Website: home-depot
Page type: payment
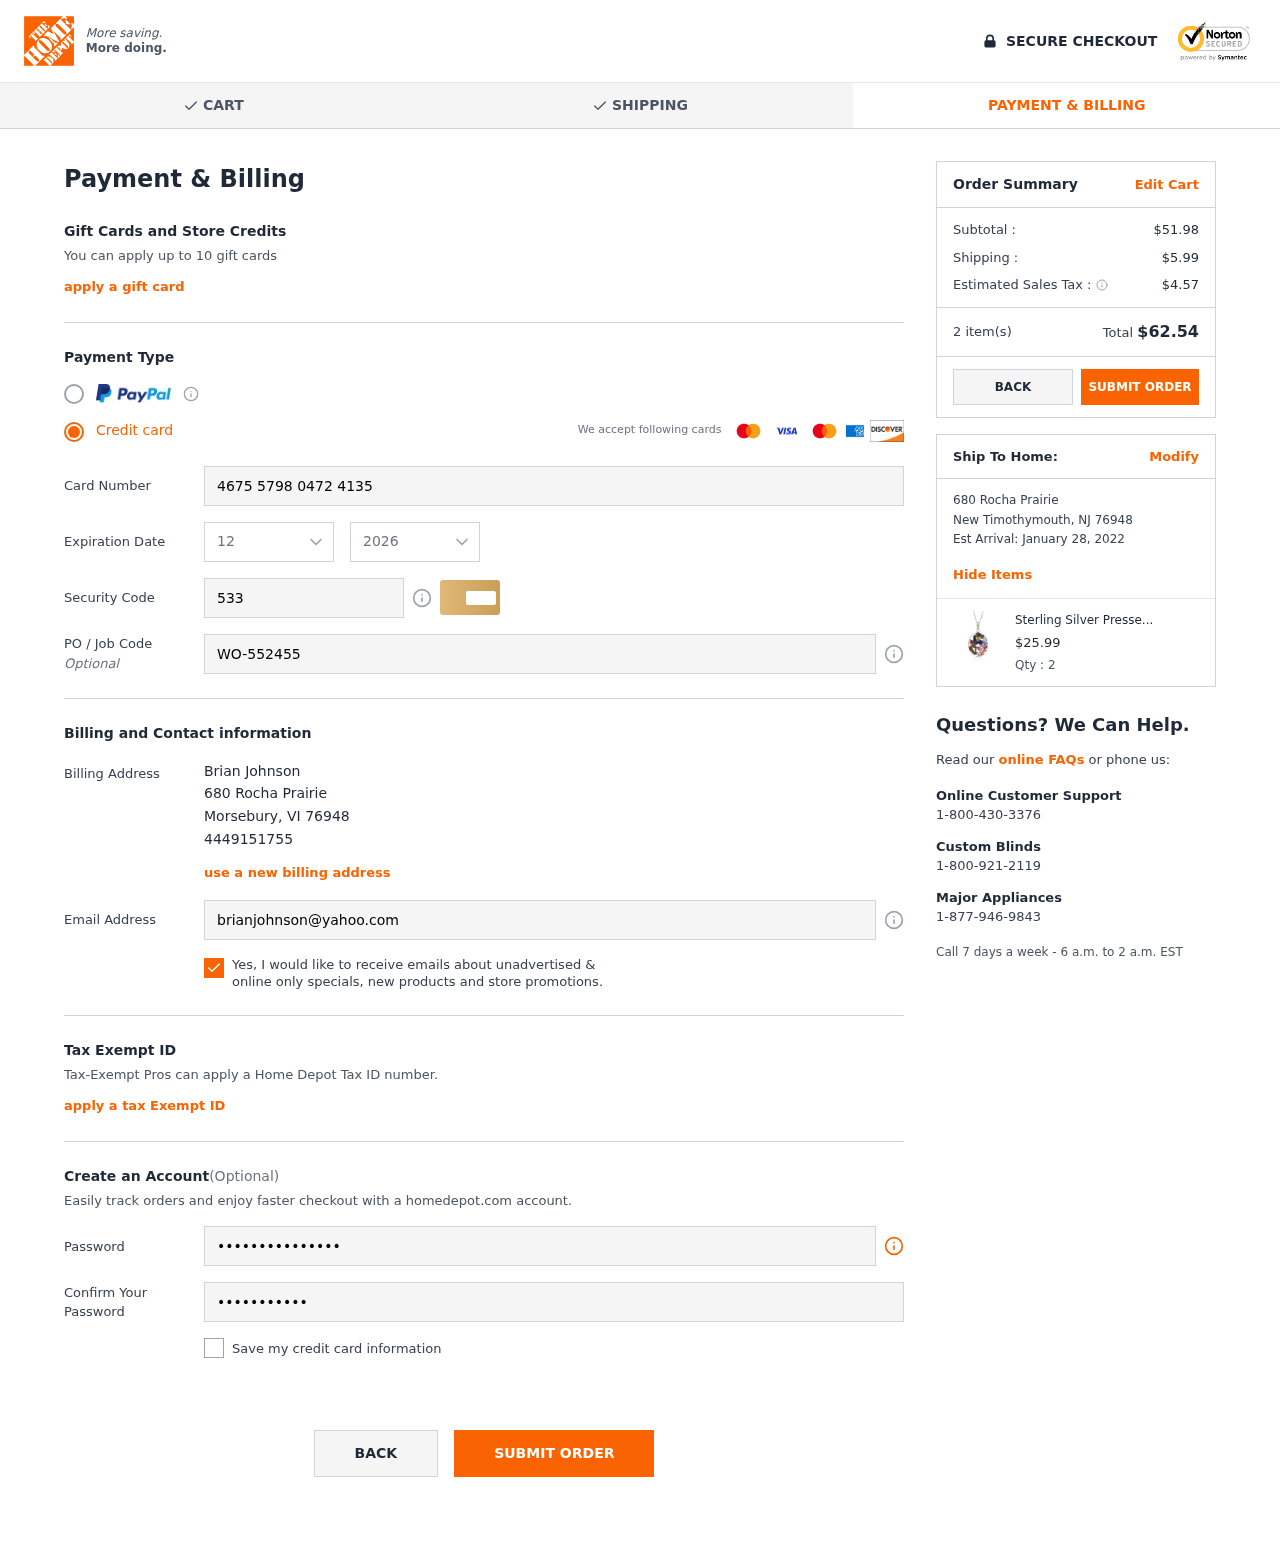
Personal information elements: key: PII_CARD_CVV
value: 533
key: PII_CARD_EXPIRY_MONTH
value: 12
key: PII_CARD_EXPIRY_YEAR
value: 26
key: PII_CARD_NUMBER
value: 4675 5798 0472 4135
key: PII_CITY
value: Morsebury
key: PII_CITY2
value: New Timothymouth
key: PII_EMAIL
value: brianjohnson@yahoo.com
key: PII_FULLNAME
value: Brian Johnson
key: PII_JOB_CODE
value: WO-552455
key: PII_PHONE
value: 4449151755
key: PII_POSTCODE
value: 76948
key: PII_POSTCODE2
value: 76948
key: PII_STATE_ABBR
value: VI
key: PII_STATE_ABBR2
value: NJ
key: PII_STREET
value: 680 Rocha Prairie
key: PII_STREET2
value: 680 Rocha Prairie
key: PII_POSTCODE_FULL
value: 76948
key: PII_POSTCODE_NUMERIC
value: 76948
Product elements: key: PRODUCT1_NAME
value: Sterling Silver Pressed Flower Oval Pendant Necklace, 18"
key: PRODUCT1_PRICE
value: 25.99
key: PRODUCT1_QUANTITY
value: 2
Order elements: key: ORDER_SUBTOTAL
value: $51.98
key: ORDER_SHIPPING_COST
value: $5.99
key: ORDER_TAX
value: $4.57
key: ORDER_NUM_ITEMS
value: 2 item(s)
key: ORDER_TOTAL
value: $62.54
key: ORDER_DELIVERY_DATE
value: January 28, 2022